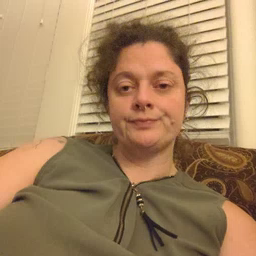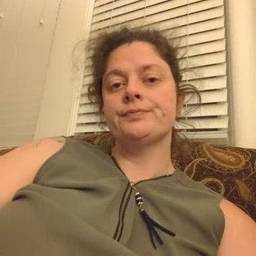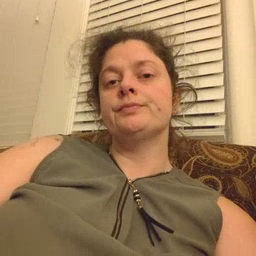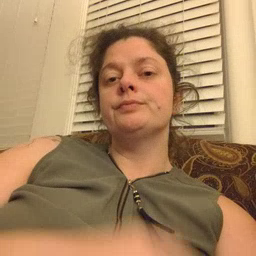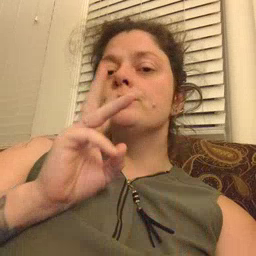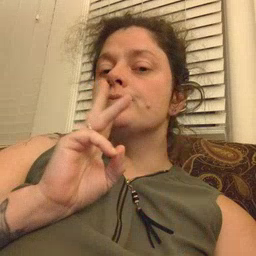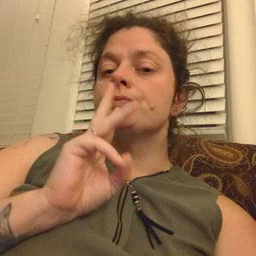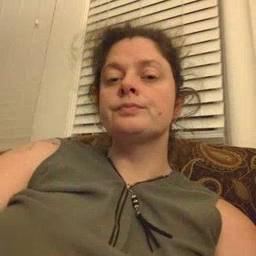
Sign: water